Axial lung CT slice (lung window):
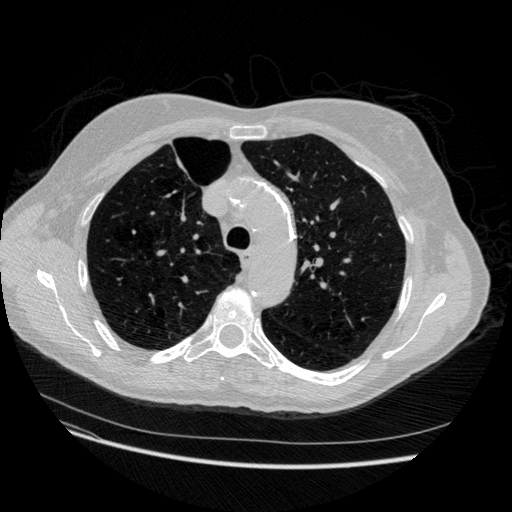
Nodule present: no